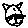
Label: cat